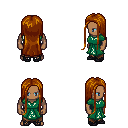
a pixel art fantasy rpg character, male body template, human, dark skin, sash dress, robe skirt, brunette extra-long hairstyle, ghillies, four views (front, back, left, right), 2x2 character sprite sheet, small pixel art, hard edges, no anti-aliasing